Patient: sex F, age 72
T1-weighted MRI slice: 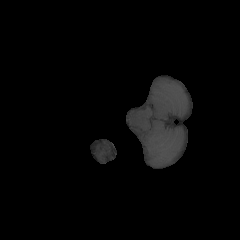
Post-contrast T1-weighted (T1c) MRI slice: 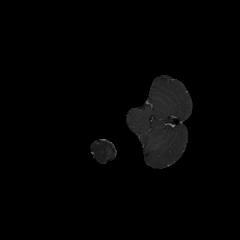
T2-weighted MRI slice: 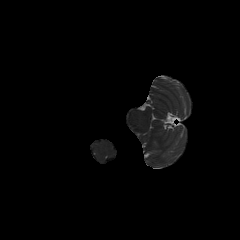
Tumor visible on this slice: no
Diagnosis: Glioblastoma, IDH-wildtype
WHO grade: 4